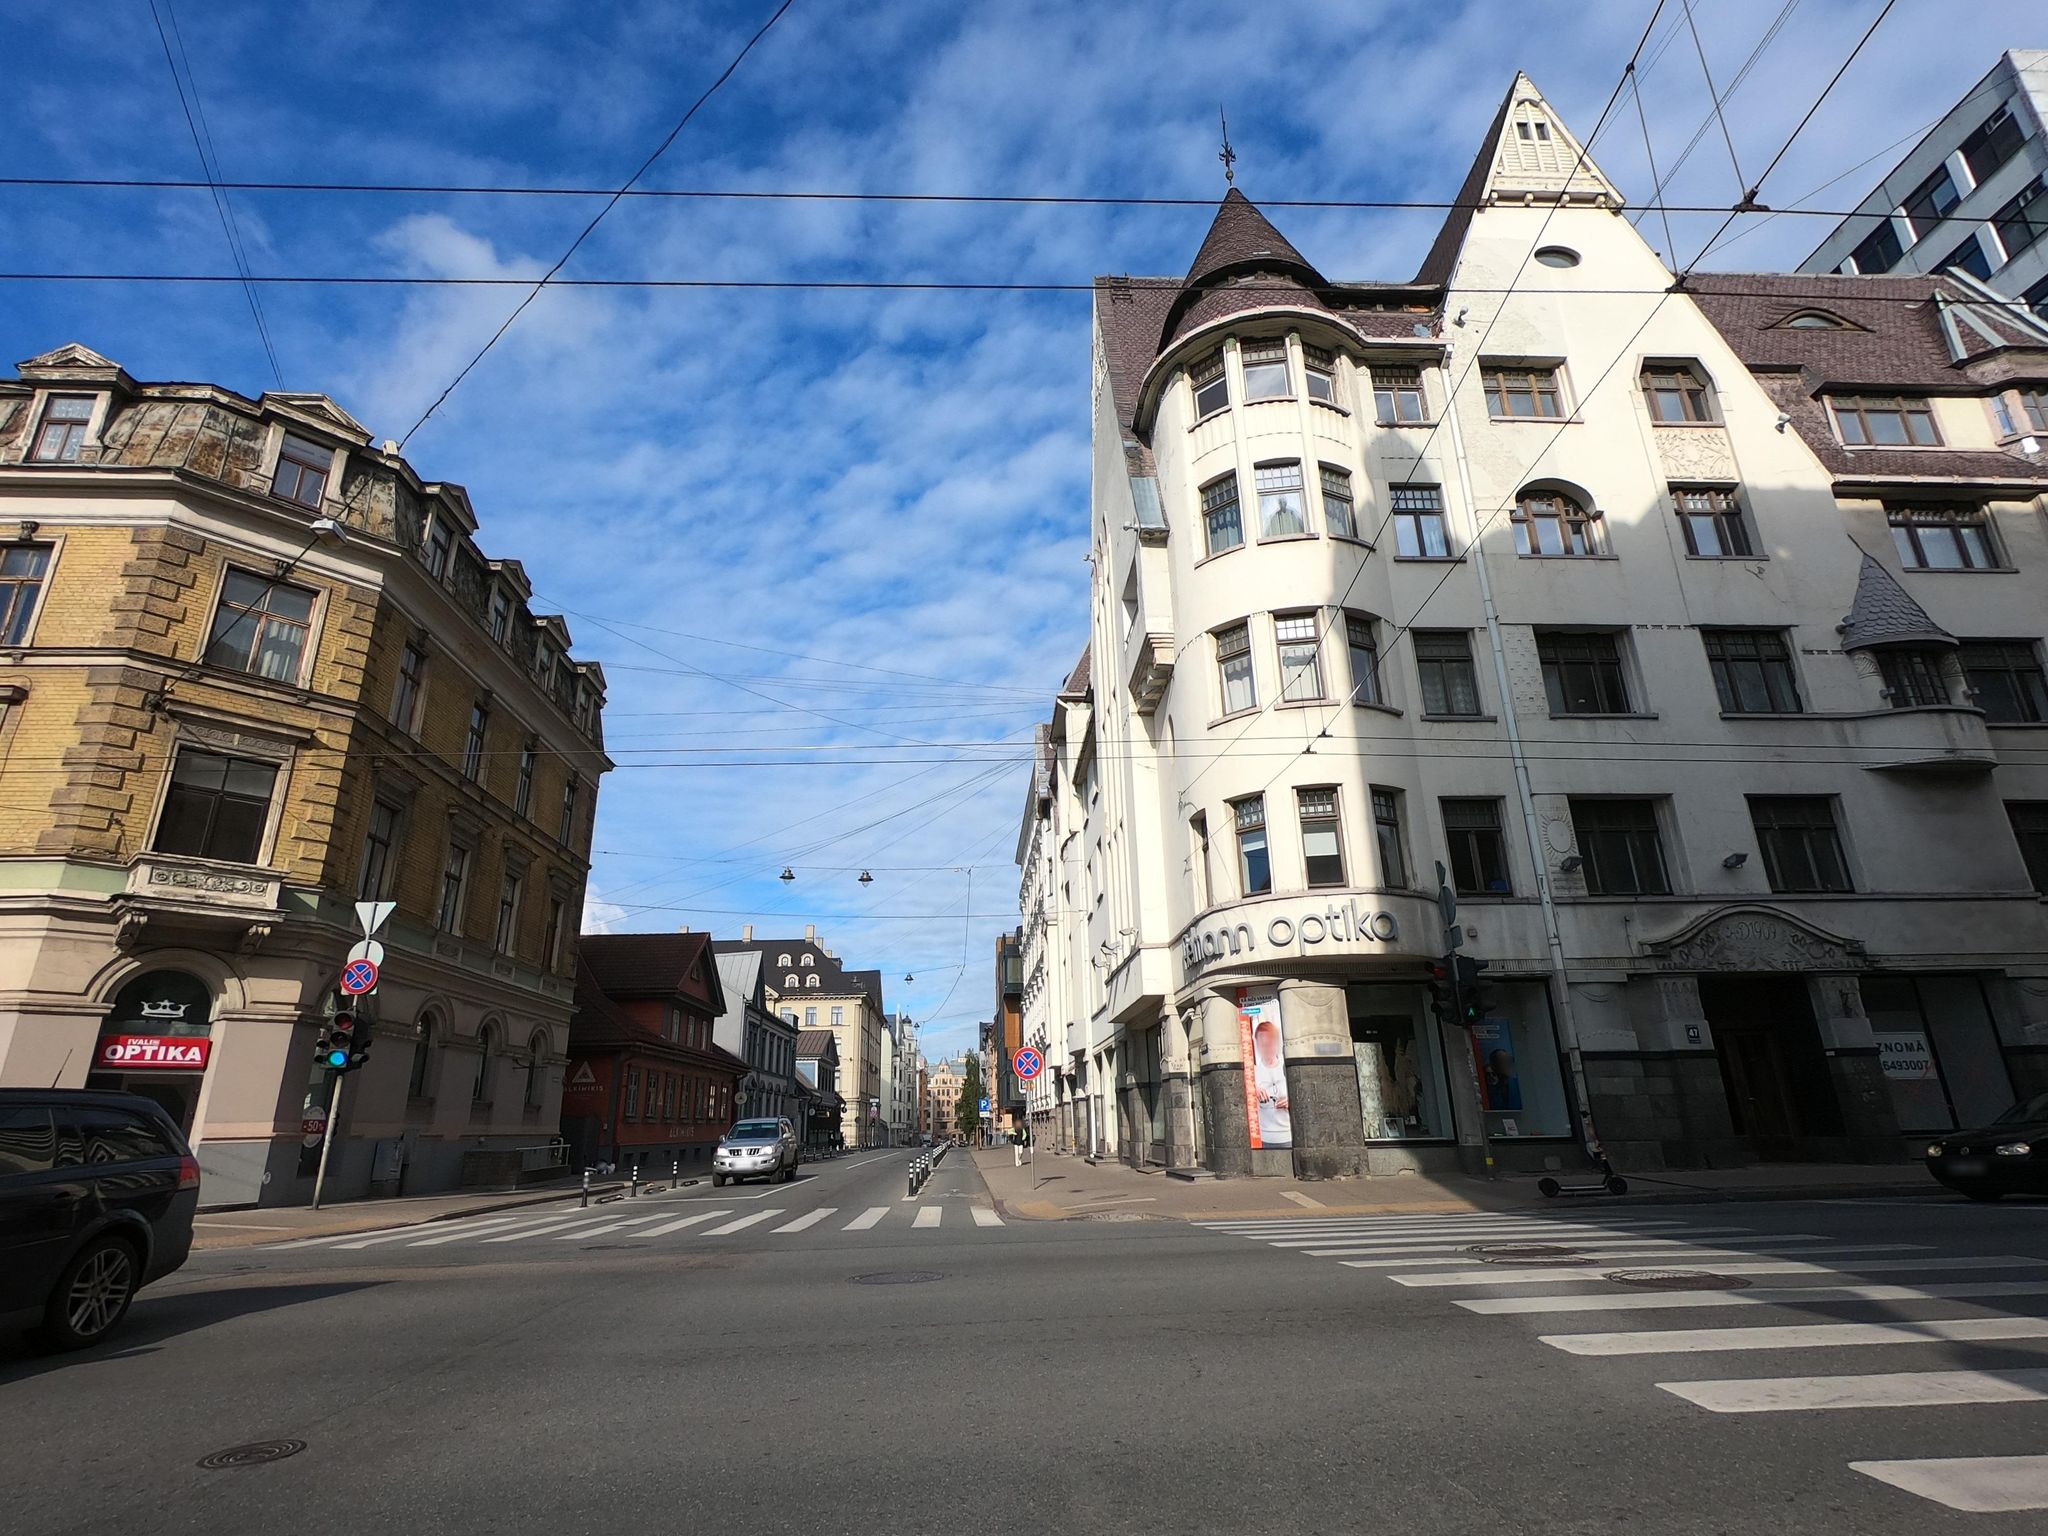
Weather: clear
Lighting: day
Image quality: good
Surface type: driving surface
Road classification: cycleway
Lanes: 2
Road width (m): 1.0
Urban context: urban centre
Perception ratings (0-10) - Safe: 1.67, Lively: 9, Beautiful: 5.62, Boring: 3.56, Depressing: 3.98, Wealthy: 6.55